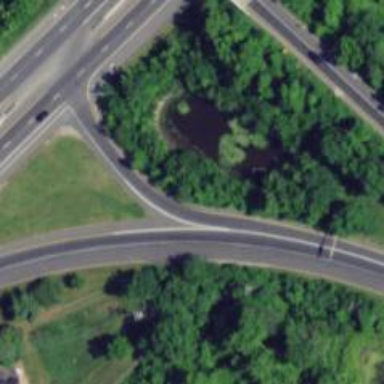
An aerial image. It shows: Trunk link road with asphalt surface.